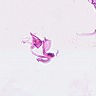
Metastatic tissue present: no